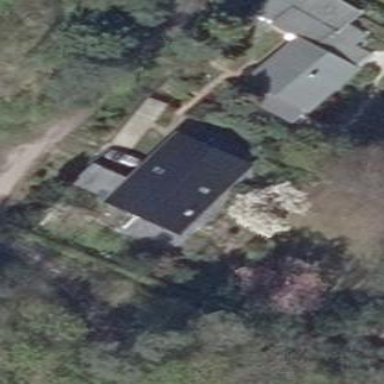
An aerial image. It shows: Simple and straightforward house.